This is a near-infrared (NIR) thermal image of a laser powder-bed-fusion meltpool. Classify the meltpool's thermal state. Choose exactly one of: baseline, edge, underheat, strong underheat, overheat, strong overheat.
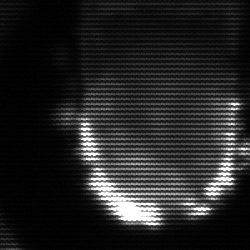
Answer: baseline